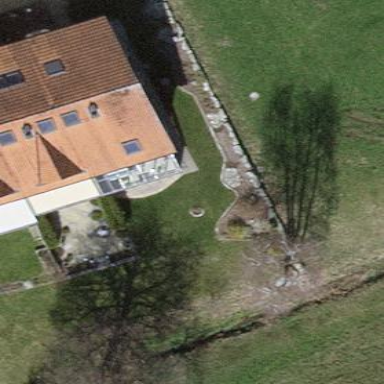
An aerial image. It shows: Terrace building.